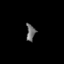
Tissue: lung
Cell type: Epithelial cells
Senescence score: 0.2037
Nuclear area (px): 146
Mean DAPI intensity: 108.63